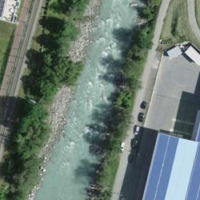
EUNIS habitat code: 55
Species observed at this site:
Corvus cornix
Corvus corone